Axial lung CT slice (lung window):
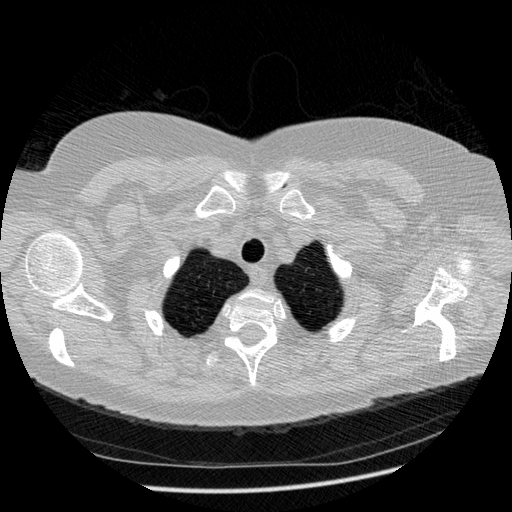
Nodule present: no